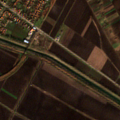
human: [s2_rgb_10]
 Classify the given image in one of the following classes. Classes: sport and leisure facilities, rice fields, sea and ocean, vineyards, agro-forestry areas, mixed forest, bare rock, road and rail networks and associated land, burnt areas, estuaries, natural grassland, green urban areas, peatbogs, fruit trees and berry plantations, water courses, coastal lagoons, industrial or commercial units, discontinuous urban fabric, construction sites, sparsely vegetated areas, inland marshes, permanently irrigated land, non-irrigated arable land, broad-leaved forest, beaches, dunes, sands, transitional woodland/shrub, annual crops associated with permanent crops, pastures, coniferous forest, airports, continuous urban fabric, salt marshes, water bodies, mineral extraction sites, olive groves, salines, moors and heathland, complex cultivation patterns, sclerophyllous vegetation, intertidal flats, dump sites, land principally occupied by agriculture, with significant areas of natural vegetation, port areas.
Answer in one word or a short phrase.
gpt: discontinuous urban fabric, non-irrigated arable land, complex cultivation patterns